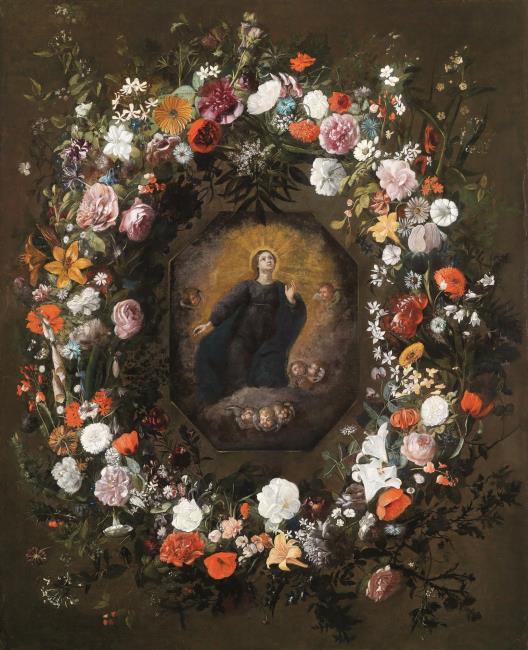
Title: Bloemenkrans om een cartouche met Madonna en putti
Artist: attributed to Jan Philip van Thielen as such in sale Vienna, 2012-06-11
Earliest date: 1633
Latest date: 1667
Genre: painting
Keywords: floral still life cartouche, Christian religious scene, putto, pot marigold, jasmine (common), poppy, poppy, sneezewort yarrow, columbine, common holly, lilium candidum, love-in-a-mist, anemone, blue anemone, flame anemone, starflower, lupine, forget-me-not, common foxglove, mourning iris, French rose (Rosa gallica (simplex) cv. Officinalis), Damask rose (Rosa × damascena), Ranunculus aconitifolius var. Pleniflorus, red elderberry, snowdrop, hedge bindweed, mourning bride, carnation, cornflower, Latyrus infundibulum, Maltese-cross (plant), Ragged Robin, yellow daylily, lilium bulbiferum, turban lily, yellow flax